Question: '''
<solid android:color="#FDC700" />
<corners
android:bottomLeftRadius="100dp"
android:bottomRightRadius="50dp" />
'''
This is the result that i need , the edges be the red one without the yellow part
.
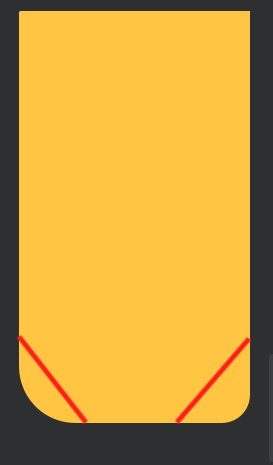
Answer: You can achieve that by using vector drawables:
'''
<vector xmlns:android="http://schemas.android.com/apk/res/android"
android:width="20dp"
android:height="40dp"
android:viewportWidth="20"
android:viewportHeight="40">
<path
android:pathData="M0,0 L 0,35 L 5,40 L15,40 L20,35 L20,0 Z"
android:fillColor="#ffffff" />
</vector>
'''
Final result looks like this:
<URL>